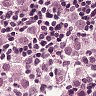
Metastatic tissue present: yes